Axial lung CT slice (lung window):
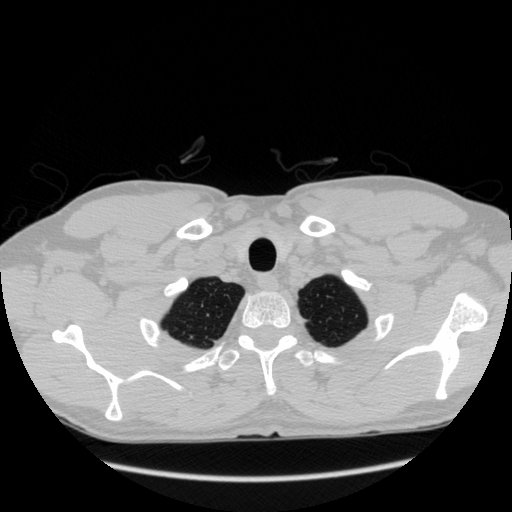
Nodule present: no